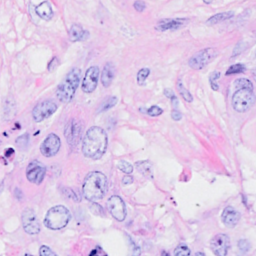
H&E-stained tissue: Breast